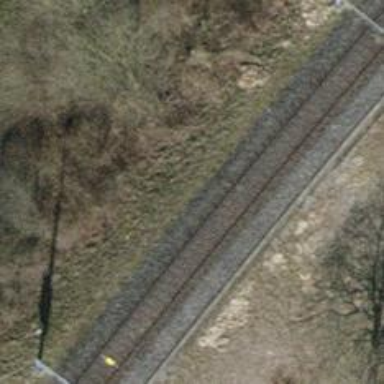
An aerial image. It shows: Single-track electrified railway with contact line.